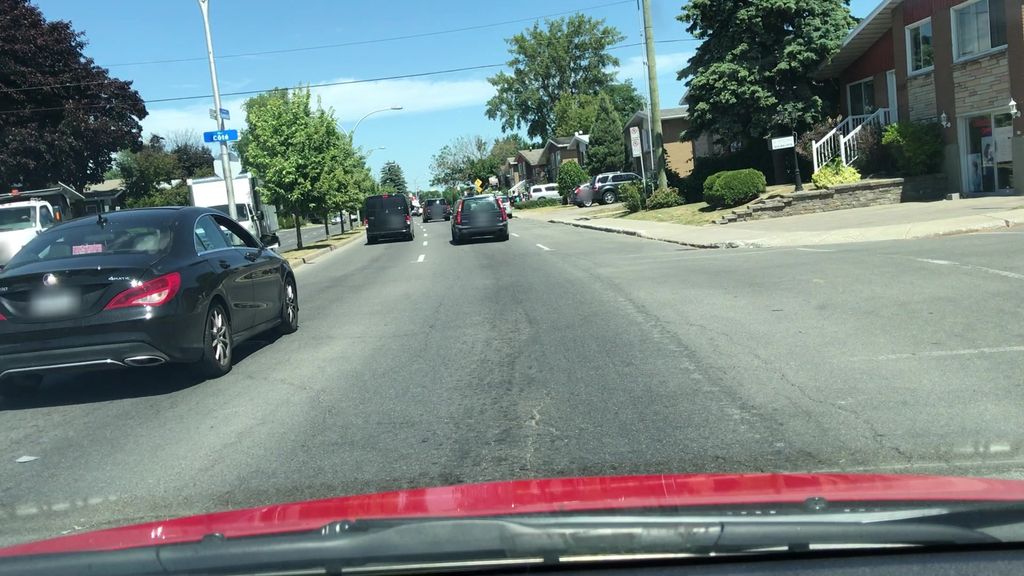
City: montreal